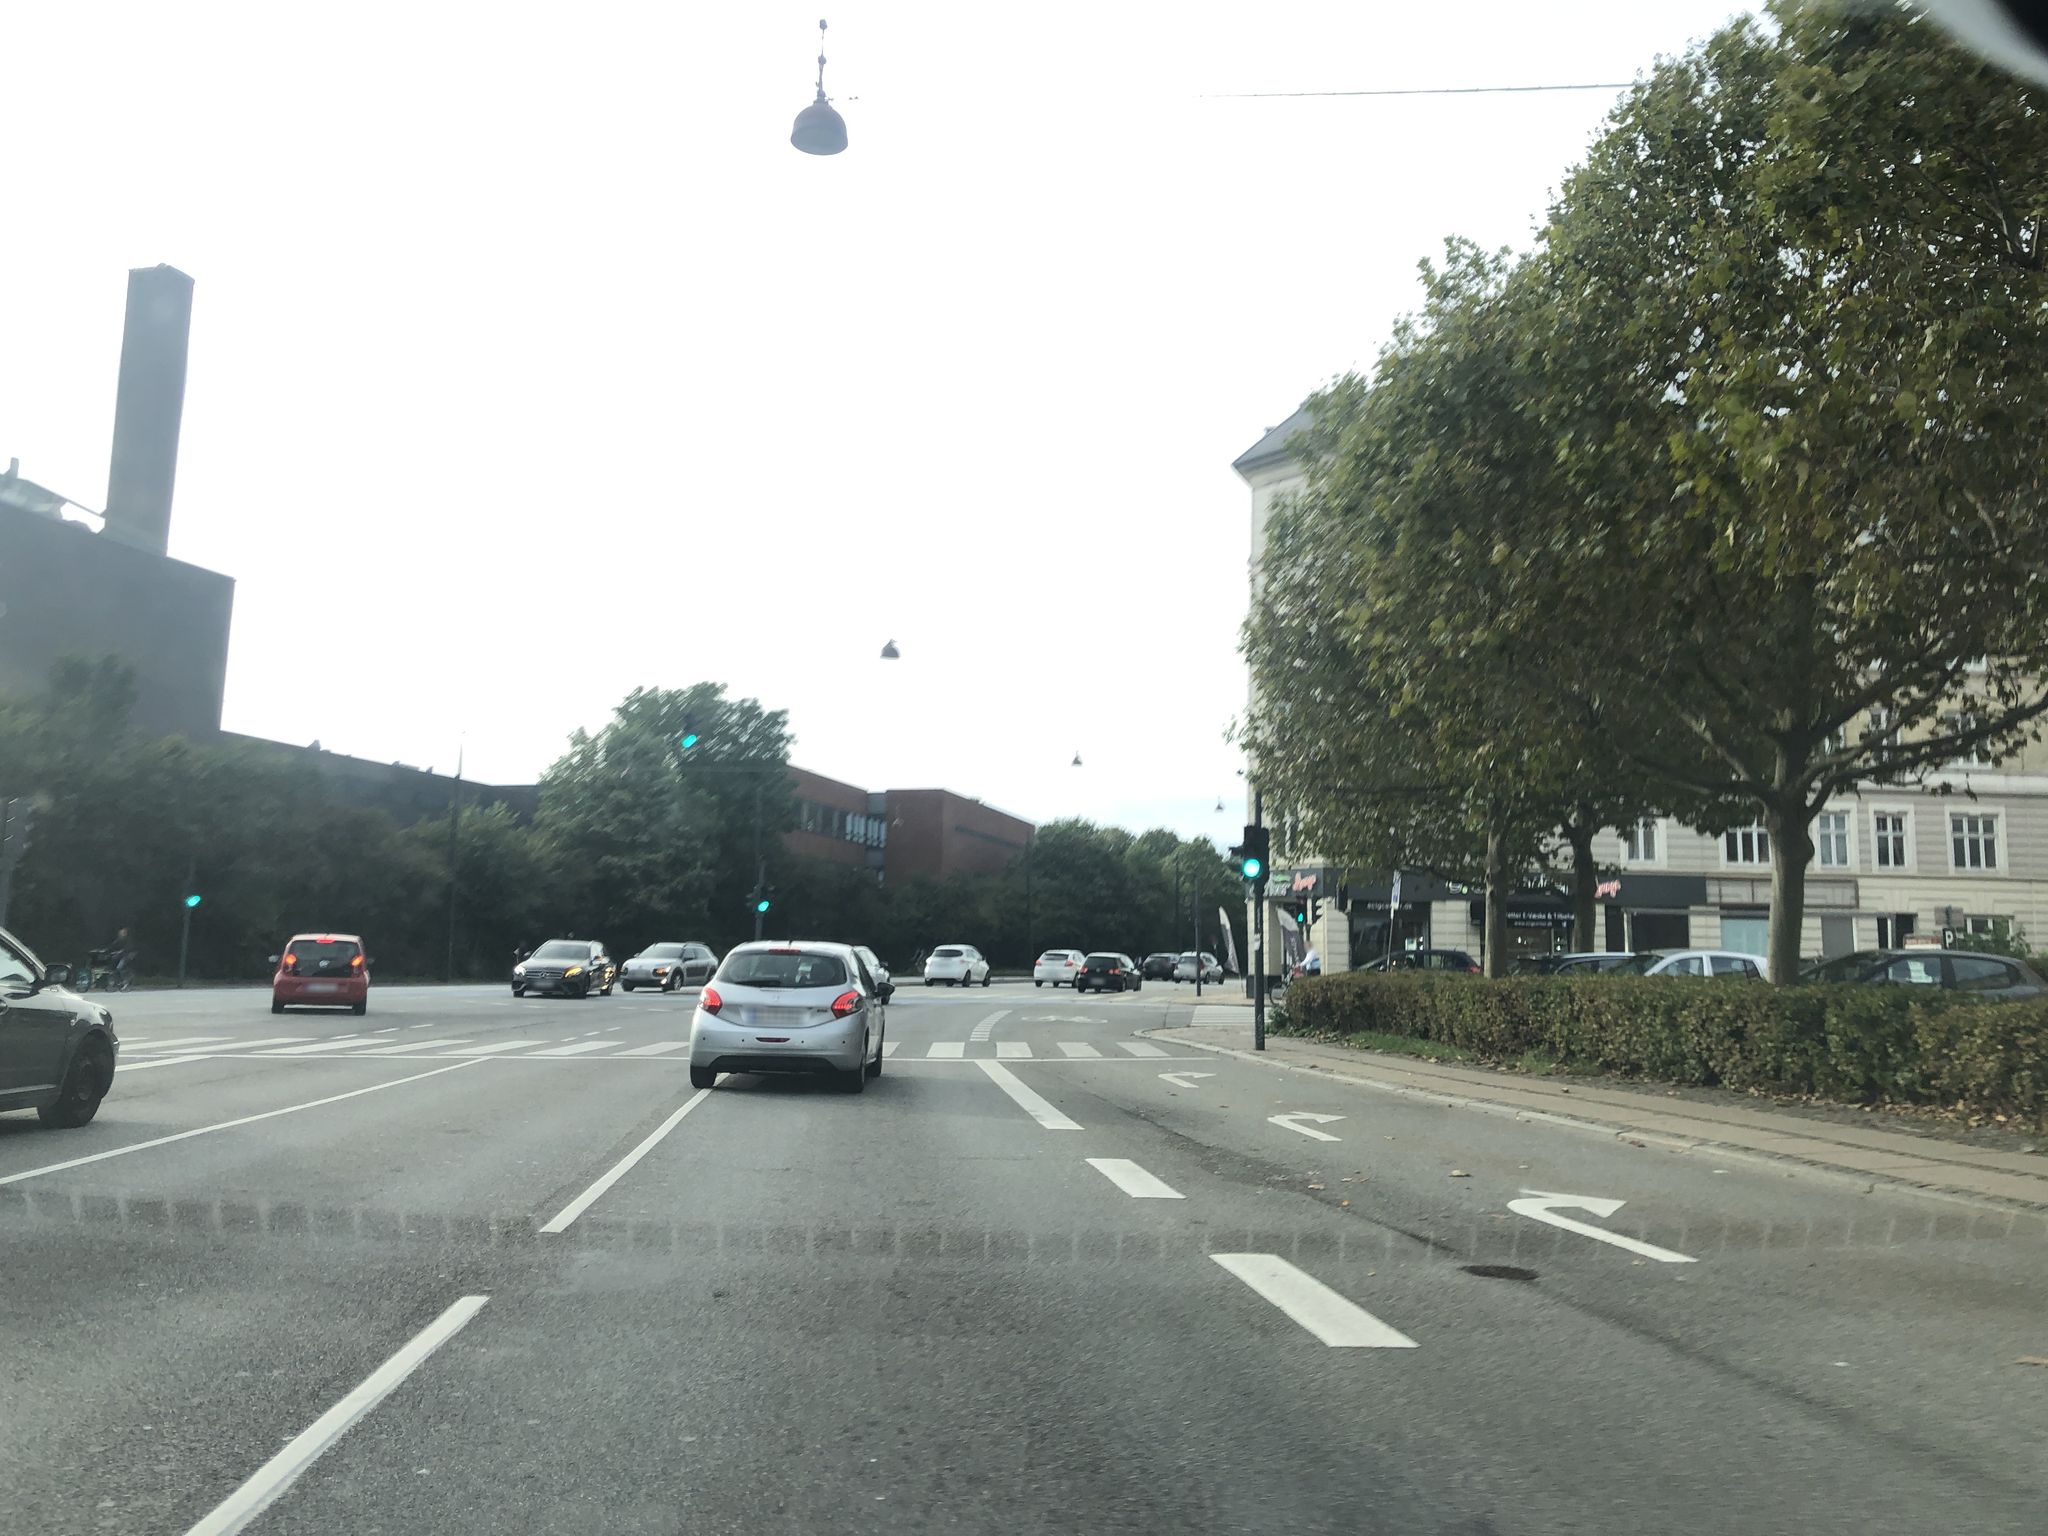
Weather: cloudy
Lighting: day
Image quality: good
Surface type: driving surface
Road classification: service
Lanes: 3
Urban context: urban centre
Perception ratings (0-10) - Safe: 1.48, Lively: 3.79, Beautiful: 5.89, Boring: 2.39, Depressing: 6.41, Wealthy: 7.23